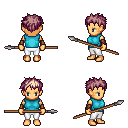
a pixel art fantasy rpg character, female body template, human, tanned skin, teal sleeveless shirt, white pants, white blonde bedhead hairstyle, leather bracers, spear, four views (front, back, left, right), 2x2 character sprite sheet, small pixel art, hard edges, no anti-aliasing